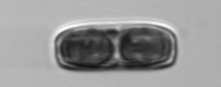
Label: Ephemera